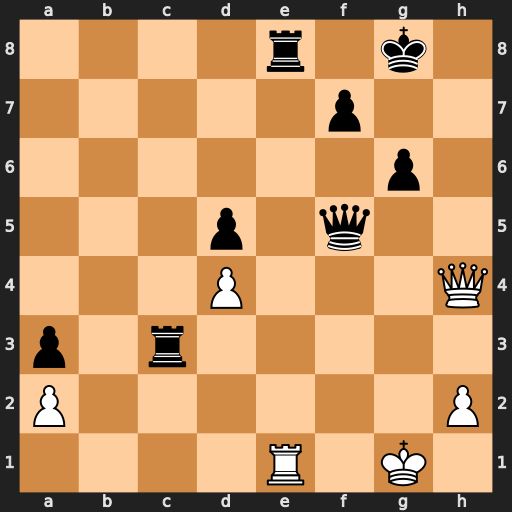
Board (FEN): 4r1k1/5p2/6p1/3p1q2/3P3Q/p1r5/P6P/4R1K1
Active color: w
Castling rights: -
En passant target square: -
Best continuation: Rxe8+ Kg7 Qh8#